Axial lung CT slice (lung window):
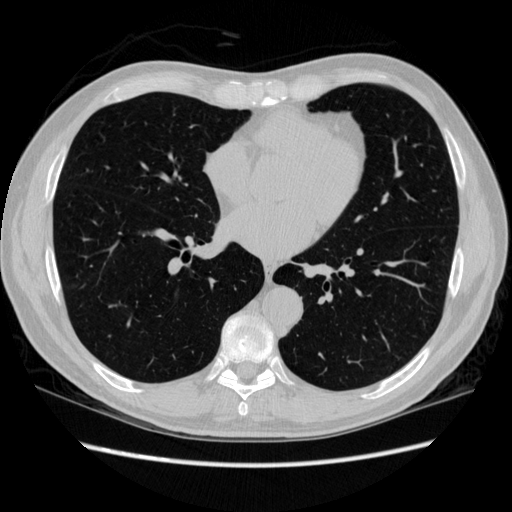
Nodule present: no